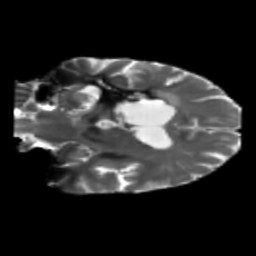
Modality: T2w
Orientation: coronal
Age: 53
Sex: female
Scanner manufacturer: siemens
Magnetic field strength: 3 T
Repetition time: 5.47 s
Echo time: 0.0854 s